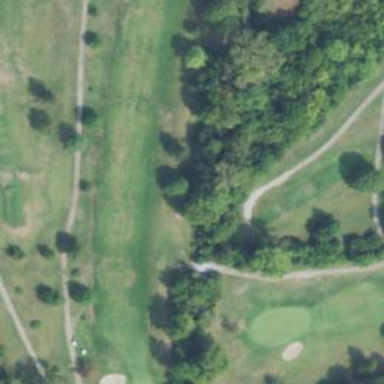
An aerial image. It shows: Path used for both walking and golf.